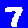
Digit: 7